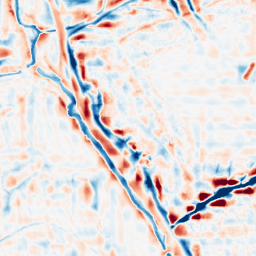
Category: wavelet
Decomposition family: wavelet_reverse_biorthogonal
Decomposition parameters: wavelet: rbio1.3
level: 4
Upsampling method: bilinear
Upsampling parameters: scale: 2
Upsampling scale: 2